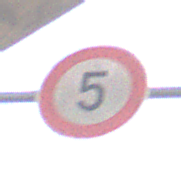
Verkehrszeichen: Geschwindigkeit5
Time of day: SunriseSunset
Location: Roofed (Suburban)
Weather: Clear
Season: NotSpecified
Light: Natural